RGB frame:
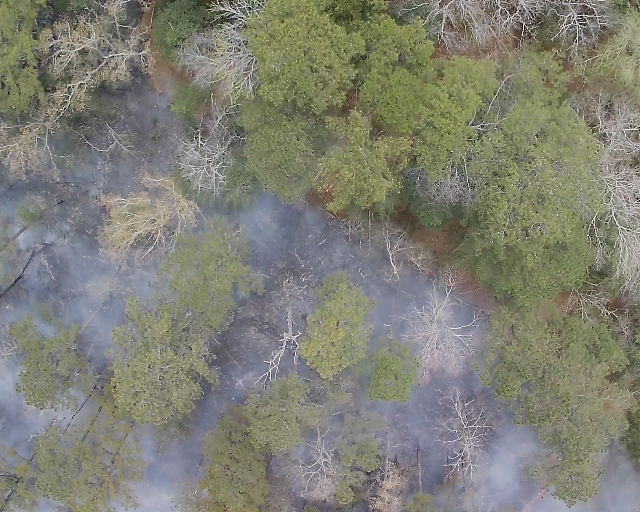
Thermal frame:
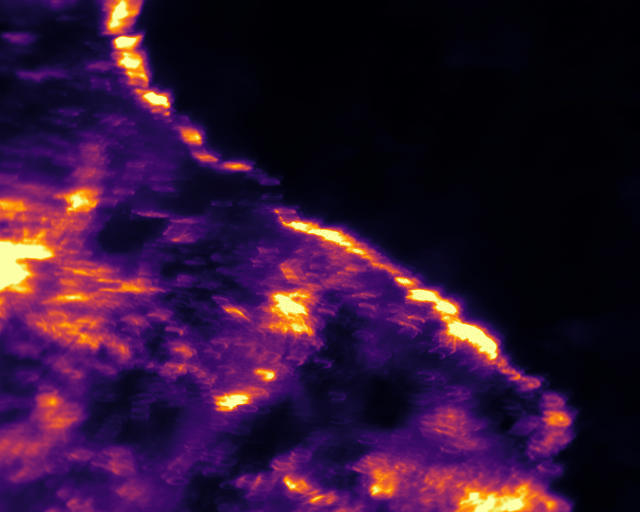
Captured: 2026-02-26 03:08:23
Pixels at or above 80 °C: 38015 (fraction of frame: 0.116)